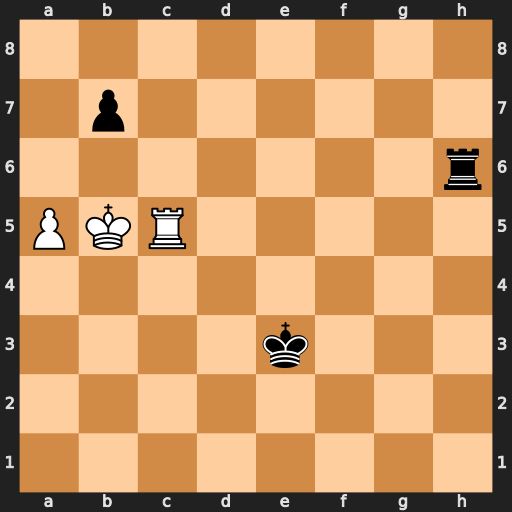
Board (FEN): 8/1p6/7r/PKR5/8/4k3/8/8
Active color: w
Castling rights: -
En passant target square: -
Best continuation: Rc7 Rh5+ Kb6